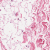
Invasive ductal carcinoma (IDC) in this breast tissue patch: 0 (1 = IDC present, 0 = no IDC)